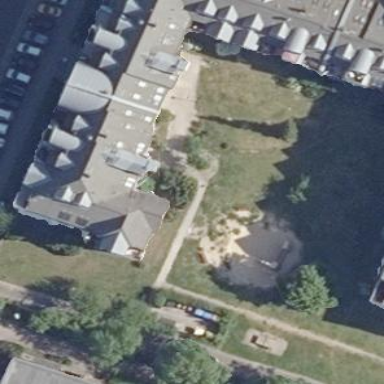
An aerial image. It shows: Building with apartments and flat roof.